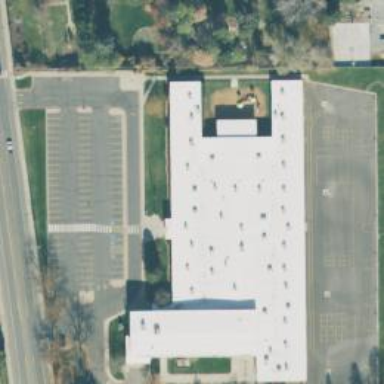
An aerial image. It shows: School building.